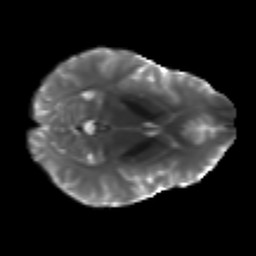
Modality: T2w
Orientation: axial
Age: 30
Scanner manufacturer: siemens
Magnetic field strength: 3 T
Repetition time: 4.52 s
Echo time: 0.084 s